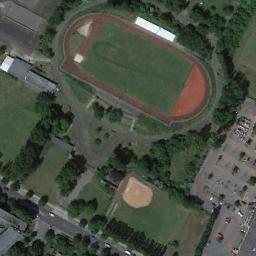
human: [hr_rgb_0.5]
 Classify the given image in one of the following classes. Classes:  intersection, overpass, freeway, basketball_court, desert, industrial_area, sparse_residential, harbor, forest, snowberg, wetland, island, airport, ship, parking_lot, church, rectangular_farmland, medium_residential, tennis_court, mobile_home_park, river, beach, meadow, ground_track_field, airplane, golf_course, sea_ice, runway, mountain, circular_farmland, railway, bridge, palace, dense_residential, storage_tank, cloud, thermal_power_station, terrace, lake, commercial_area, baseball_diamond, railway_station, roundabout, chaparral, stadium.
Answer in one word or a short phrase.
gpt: ground_track_field